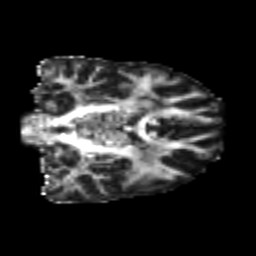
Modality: FA
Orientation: coronal
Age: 21
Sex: male
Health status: healthy
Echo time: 0.074 s